Question: trying to upload images in this recycleradapter ,images are stored in firebase database but not able to view in UI or recycler adapter food category in this below is the screenshot.
Instead of image the URL is displayed:

'''
public class Home extends AppCompatActivity implements NavigationView.OnNavigationItemSelectedListener {
FirebaseDatabase database;
DatabaseReference category;
FirebaseStorage storage;
StorageReference storageReference;
TextView txtFullName;
MaterialEditText edtName;
Button btnSelect,btnUpload;
Category newCategory;
Uri saveUri;
private final int PICK_IMAGE_REQUEST = 123;
DrawerLayout drawer;
RecyclerView recyler_menu;
RecyclerView.LayoutManager layoutManager;
FirebaseRecyclerAdapter<Category,MenuViewHolder> adapter;
@Override
protected void onCreate(Bundle savedInstanceState) {
super.onCreate(savedInstanceState);
setContentView(R.layout.activity_home);
Toolbar toolbar = (Toolbar) findViewById(R.id.toolbar);
toolbar.setTitle("MenuManagement");
setSupportActionBar(toolbar);
//init firebase
database = FirebaseDatabase.getInstance();
category = database.getReference("Category");
storage = FirebaseStorage.getInstance();
storageReference = storage.getReference();
FloatingActionButton fab = (FloatingActionButton) findViewById(R.id.fab);
fab.setOnClickListener(new View.OnClickListener() {
@Override
public void onClick(View view) {
showDialog();
}
});
drawer = (DrawerLayout) findViewById(R.id.drawer_layout);
ActionBarDrawerToggle toggle = new ActionBarDrawerToggle(
this, drawer, toolbar, R.string.navigation_drawer_open, R.string.navigation_drawer_close);
drawer.addDrawerListener(toggle);
toggle.syncState();
NavigationView navigationView = (NavigationView) findViewById(R.id.nav_view);
navigationView.setNavigationItemSelectedListener(this);
//set Name for user
View headerview = navigationView.getHeaderView(0);
txtFullName = (TextView) headerview.findViewById(R.id.txtFullName);
txtFullName = (TextView)findViewById(R.id.txtFullName);
//load menu
recyler_menu = (RecyclerView) findViewById(R.id.recyclermenu);
recyler_menu.setHasFixedSize(true);
layoutManager = new LinearLayoutManager(this);
recyler_menu.setLayoutManager(layoutManager);
loadMenu();
}
private void showDialog() {
AlertDialog.Builder alertDialog = new AlertDialog.Builder(Home.this);
alertDialog.setTitle("Add new Category");
alertDialog.setMessage("Please fill full information");
LayoutInflater inflater = this.getLayoutInflater();
View add_menu_layout = inflater.inflate(R.layout.add_new_menu_layout, null);
edtName = add_menu_layout.findViewById(R.id.edtName);
btnSelect = add_menu_layout.findViewById(R.id.btnSelect);
btnUpload = add_menu_layout.findViewById(R.id.btnUpload);
btnSelect.setOnClickListener(new View.OnClickListener() {
@Override
public void onClick(View v) {
chooseImage();
}
});
btnUpload.setOnClickListener(new View.OnClickListener() {
@Override
public void onClick(View v) {
uploadImage();
}
});
alertDialog.setView(add_menu_layout);
alertDialog.setIcon(R.drawable.ic_shopping_cart_black_24dp);
alertDialog.setPositiveButton("YES", new DialogInterface.OnClickListener() {
@Override
public void onClick(DialogInterface dialogInterface, int i) {
dialogInterface.dismiss();
if(newCategory !=null)
{
category.push().setValue(newCategory);
Snackbar.make(drawer,"New Category"+ newCategory.getName()+"was added",
Snackbar.LENGTH_SHORT ).show();
}
}
});
alertDialog.setNegativeButton("NO", new DialogInterface.OnClickListener() {
@Override
public void onClick(DialogInterface dialogInterface, int i) {
dialogInterface.dismiss();
}
});
alertDialog.show();
}
private void uploadImage() {
if(saveUri!=null) {
final ProgressDialog mDialog = new ProgressDialog(this);
mDialog.setMessage("Uploading...");
mDialog.show();
String imageName = UUID.randomUUID().toString();
final StorageReference imageFolder = storageReference.child("images/" + imageName);
imageFolder.putFile(saveUri)
.addOnSuccessListener(new OnSuccessListener<UploadTask.TaskSnapshot>() {
@Override
public void onSuccess(UploadTask.TaskSnapshot taskSnapshot) {
mDialog.dismiss();
Toast.makeText(Home.this, "Uploaded ", Toast.LENGTH_SHORT).show();
imageFolder.getDownloadUrl().addOnSuccessListener(new OnSuccessListener<Uri>() {
@Override
public void onSuccess(Uri uri) {
newCategory = new Category(edtName.getText().toString(), uri.toString());
}
});
}
})
.addOnFailureListener(new OnFailureListener() {
@Override
public void onFailure(@NonNull Exception e) {
mDialog.dismiss();
Toast.makeText(Home.this,""+e.getMessage(),Toast.LENGTH_SHORT).show();
}
})
.addOnProgressListener(new OnProgressListener<UploadTask.TaskSnapshot>() {
@Override
public void onProgress(UploadTask.TaskSnapshot taskSnapshot) {
double progress = (100.0 * taskSnapshot.getBytesTransferred() / taskSnapshot.getTotalByteCount());
mDialog.setMessage("Uploaded"+progress+"%");
}
});
}
}
@Override
protected void onActivityResult(int requestCode, int resultCode, Intent data) {
super.onActivityResult(requestCode, resultCode, data);
if(requestCode == PICK_IMAGE_REQUEST && resultCode == RESULT_OK
&& data != null && data.getData() != null)
{
saveUri = data.getData();
btnSelect.setText("Image Selected !");
}
}
private void chooseImage() {
Intent intent = new Intent();
intent.setType("image/*");
intent.setAction(Intent.ACTION_GET_CONTENT);
startActivityForResult(Intent.createChooser(intent,"Select Picture"),PICK_IMAGE_REQUEST);
}
private void loadMenu() {
FirebaseRecyclerOptions<Category> options =
new FirebaseRecyclerOptions.Builder<Category>()
.setQuery(category, Category.class).build();
adapter = new FirebaseRecyclerAdapter<Category, MenuViewHolder>(options) {
@NonNull
@Override
public MenuViewHolder onCreateViewHolder(@NonNull ViewGroup parent, int viewType) {
View view = LayoutInflater.from(parent.getContext())
.inflate(R.layout.menu_item, parent, false);
return new MenuViewHolder(view);
}
@Override
protected void onBindViewHolder(@NonNull MenuViewHolder holder, int position, @NonNull Category model) {
//do binding stuff
holder.txtMenuName.setText(model.getName());
Picasso.with(getBaseContext()).load(model.getImage()).into(holder.imageView);
holder.setItemClickListener(new ItemClickListener() {
@Override
public void onClick(View view, int position, boolean isLongClick) {
//Intent foodList = new Intent(Home.this,FoodList.class);
//foodList.putExtra("CategoryId",adapter.getRef(position).getKey());
//startActivity(foodList);
}
});
}
};
recyler_menu.setAdapter(adapter);
//start listening
adapter.startListening();
}
@Override
public void onBackPressed() {
DrawerLayout drawer = (DrawerLayout) findViewById(R.id.drawer_layout);
if (drawer.isDrawerOpen(GravityCompat.START)) {
drawer.closeDrawer(GravityCompat.START);
} else {
super.onBackPressed();
}
}
@Override
public boolean onCreateOptionsMenu(Menu menu) {
// Inflate the menu; this adds items to the action bar if it is present.
getMenuInflater().inflate(R.menu.home, menu);
return true;
}
@Override
public boolean onOptionsItemSelected(MenuItem item) {
// Handle action bar item clicks here. The action bar will
// automatically handle clicks on the Home/Up button, so long
// as you specify a parent activity in AndroidManifest.xml.
int id = item.getItemId();
//noinspection SimplifiableIfStatement
if (id == R.id.action_settings) {
return true;
}
return super.onOptionsItemSelected(item);
}
@SuppressWarnings("StatementWithEmptyBody")
@Override
public boolean onNavigationItemSelected(MenuItem item) {
// Handle navigation view item clicks here.
int id = item.getItemId();
DrawerLayout drawer = (DrawerLayout) findViewById(R.id.drawer_layout);
drawer.closeDrawer(GravityCompat.START);
return true;
}
}
'''
this is home.java code where the fooditems list is displayed
'''
<?xml version="1.0" encoding="utf-8"?>
<manifest xmlns:android="http://schemas.android.com/apk/res/android"
package="com.example.sharma.digimenuserver">
<uses-permission android:name = "android.permission.INTERNET" />
<uses-permission android:name="android.permission.READ_EXTERNAL_STORAGE" />
<application
android:icon="@mipmap/ic_launcher"
android:label="@string/app_name"
android:roundIcon="@mipmap/ic_launcher_round"
android:supportsRtl="true"
android:theme="@style/AppTheme">
<activity android:name=".MainActivity">
<intent-filter>
<action android:name="android.intent.action.MAIN" />
<category android:name="android.intent.category.LAUNCHER" />
</intent-filter>
</activity>
<activity
android:name=".Home"
android:label="@string/title_activity_home"
android:theme="@style/AppTheme" />
</application>
</manifest>
'''
'''
Process: com.example.sharma.digimenuserver, PID: 29800
java.lang.IllegalArgumentException: Path must not be empty.
at com.squareup.picasso.Picasso.load(Picasso.java:297)
at com.example.sharma.digimenuserver.Home$9.onBindViewHolder(Home.java:252)
at com.example.sharma.digimenuserver.Home$9.onBindViewHolder(Home.java:235)
at com.firebase.ui.database.FirebaseRecyclerAdapter.onBindViewHolder(FirebaseRecyclerAdapter.java:122)
at android.support.v7.widget.RecyclerView$Adapter.onBindViewHolder(RecyclerView.java:6673)
at android.support.v7.widget.RecyclerView$Adapter.bindViewHolder(RecyclerView.java:6714)
at android.support.v7.widget.RecyclerView$Recycler.tryBindViewHolderByDeadline(RecyclerView.java:5647)
at android.support.v7.widget.RecyclerView$Recycler.tryGetViewHolderForPositionByDeadline(RecyclerView.java:5913)
at android.support.v7.widget.GapWorker.prefetchPositionWithDeadline(GapWorker.java:285)
at android.support.v7.widget.GapWorker.flushTaskWithDeadline(GapWorker.java:342)
at android.support.v7.widget.GapWorker.flushTasksWithDeadline(GapWorker.java:358)
at android.support.v7.widget.GapWorker.prefetch(GapWorker.java:365)
at android.support.v7.widget.GapWorker.run(GapWorker.java:396)
at android.os.Handler.handleCallback(Handler.java:739)
at android.os.Handler.dispatchMessage(Handler.java:95)
at android.os.Looper.loop(Looper.java:135)
at android.app.ActivityThread.main(ActivityThread.java:5292)
at java.lang.reflect.Method.invoke(Native Method)
at java.lang.reflect.Method.invoke(Method.java:372)
at com.android.internal.os.ZygoteInit$MethodAndArgsCaller.run(ZygoteInit.java:904)
at com.android.internal.os.ZygoteInit.main(ZygoteInit.java:699)
'''
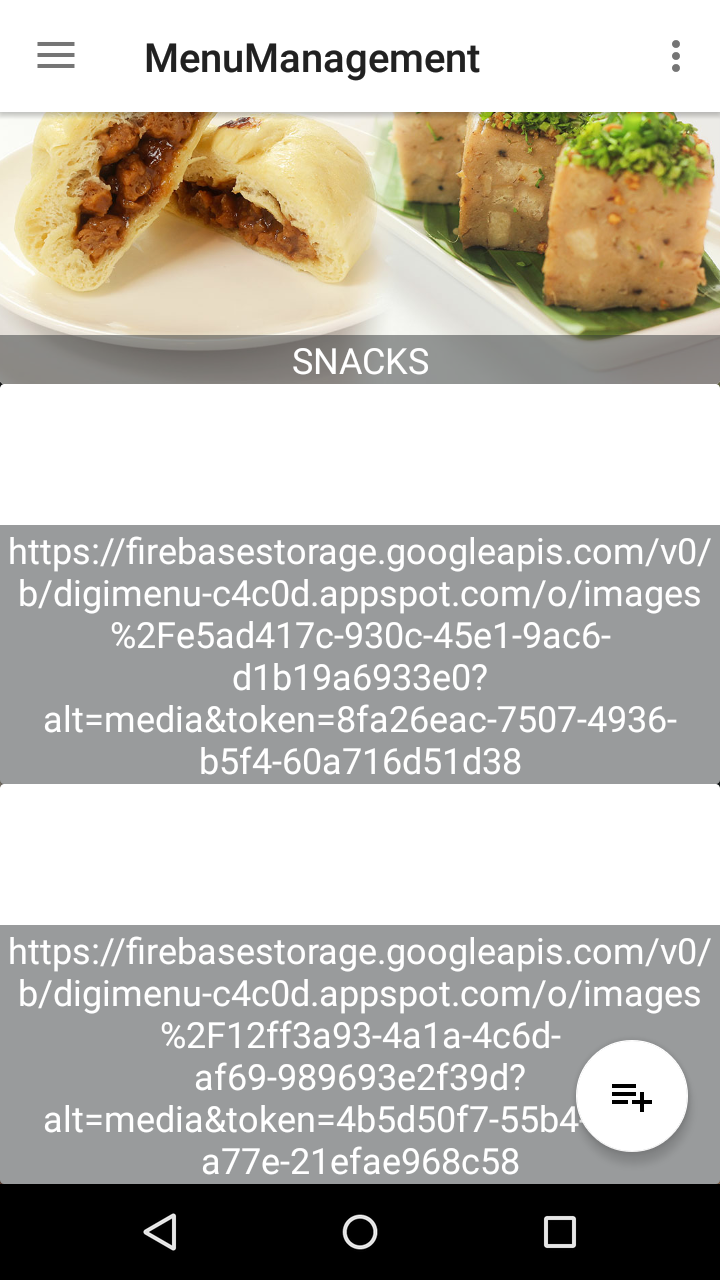
Answer: I think there are some problems with the url. Either the url related to image is wrong or the field might contains something else. Do like this:-
'''
if (! model.getImage().contains("https")) {
holder.imageView.setImageResource(R.drawable.defaultImg);
}
else {
Picasso.get().load(model.getImage()).into(holder.imageView);
}
'''